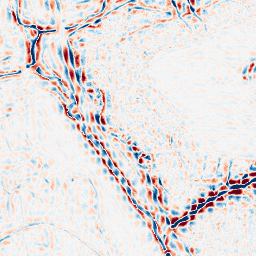
Category: wavelet
Decomposition family: wavelet_biorthogonal
Decomposition parameters: wavelet: bior5.5
level: 3
Upsampling method: quintic
Upsampling parameters: scale: 2
Upsampling scale: 2